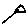
Label: triangle